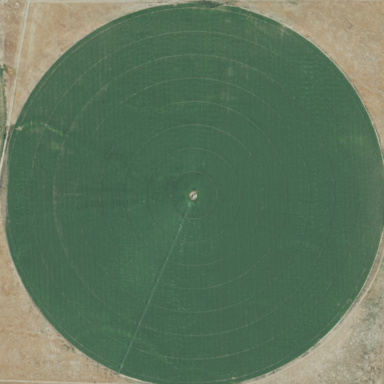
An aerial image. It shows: Farmland with pivot irrigation system.